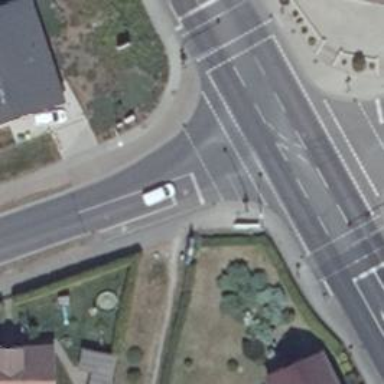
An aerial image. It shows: Traffic signal crossing.